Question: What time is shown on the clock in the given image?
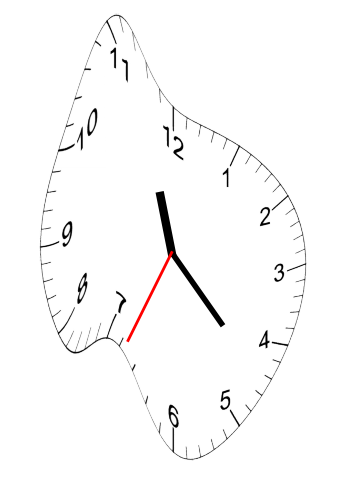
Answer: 11:22:34